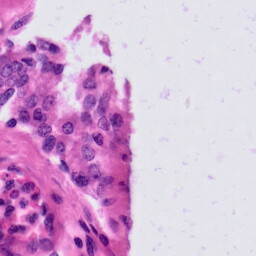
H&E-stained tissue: Prostate